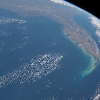
Label: water